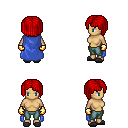
a pixel art fantasy rpg character, female body template, human, tanned skin, blue cape, teal pants, red pageboy hairstyle, gold gloves, gray slippers, four views (front, back, left, right), 2x2 character sprite sheet, small pixel art, hard edges, no anti-aliasing